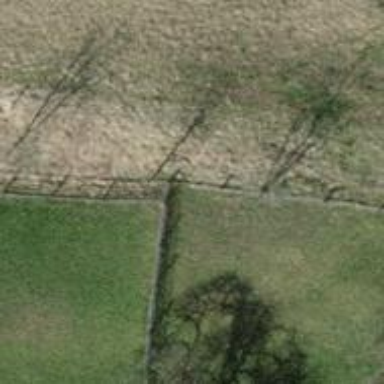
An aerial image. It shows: Fence is in the image.